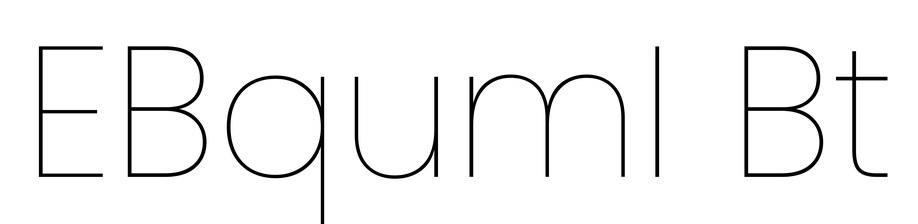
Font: Poppins-Thin